Aerial crown-view tile of a tropical tree (Barro Colorado Island, Panama), acquired 20240611:
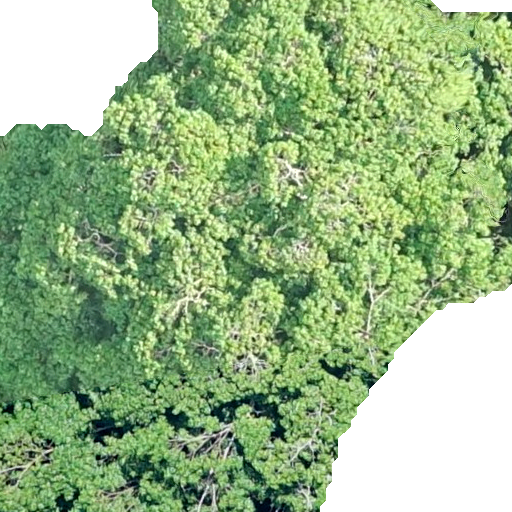
Species: Hura crepitans
GBIF accepted scientific name: Hura crepitans
Crown area: 476.267 m²